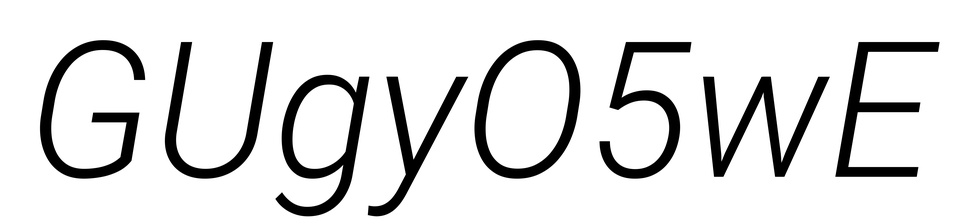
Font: Roboto-Italic_Light_Italic